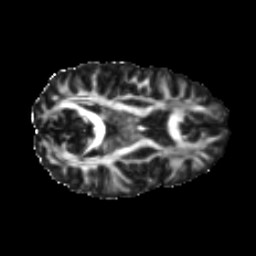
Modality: FA
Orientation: axial
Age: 32
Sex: female
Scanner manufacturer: ge
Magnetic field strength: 3 T
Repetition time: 7.8 s
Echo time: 0.0606 s